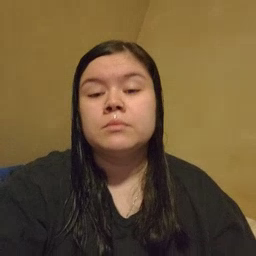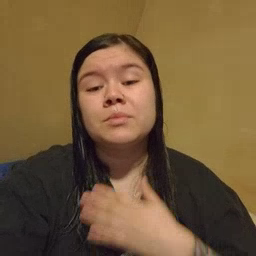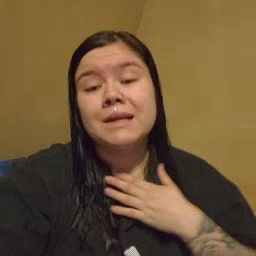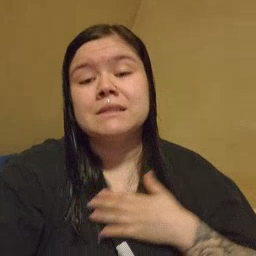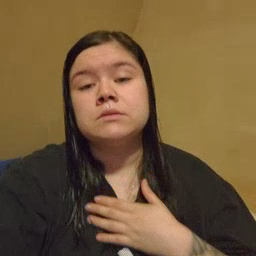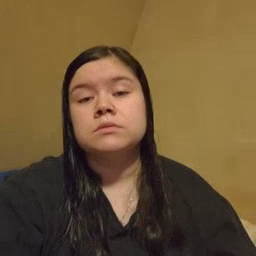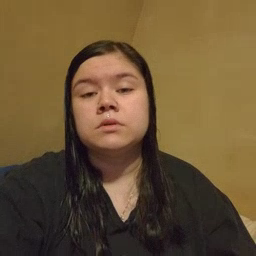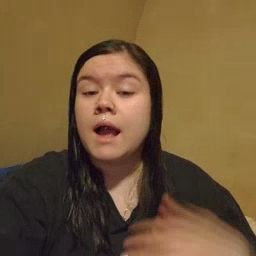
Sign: please